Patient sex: M
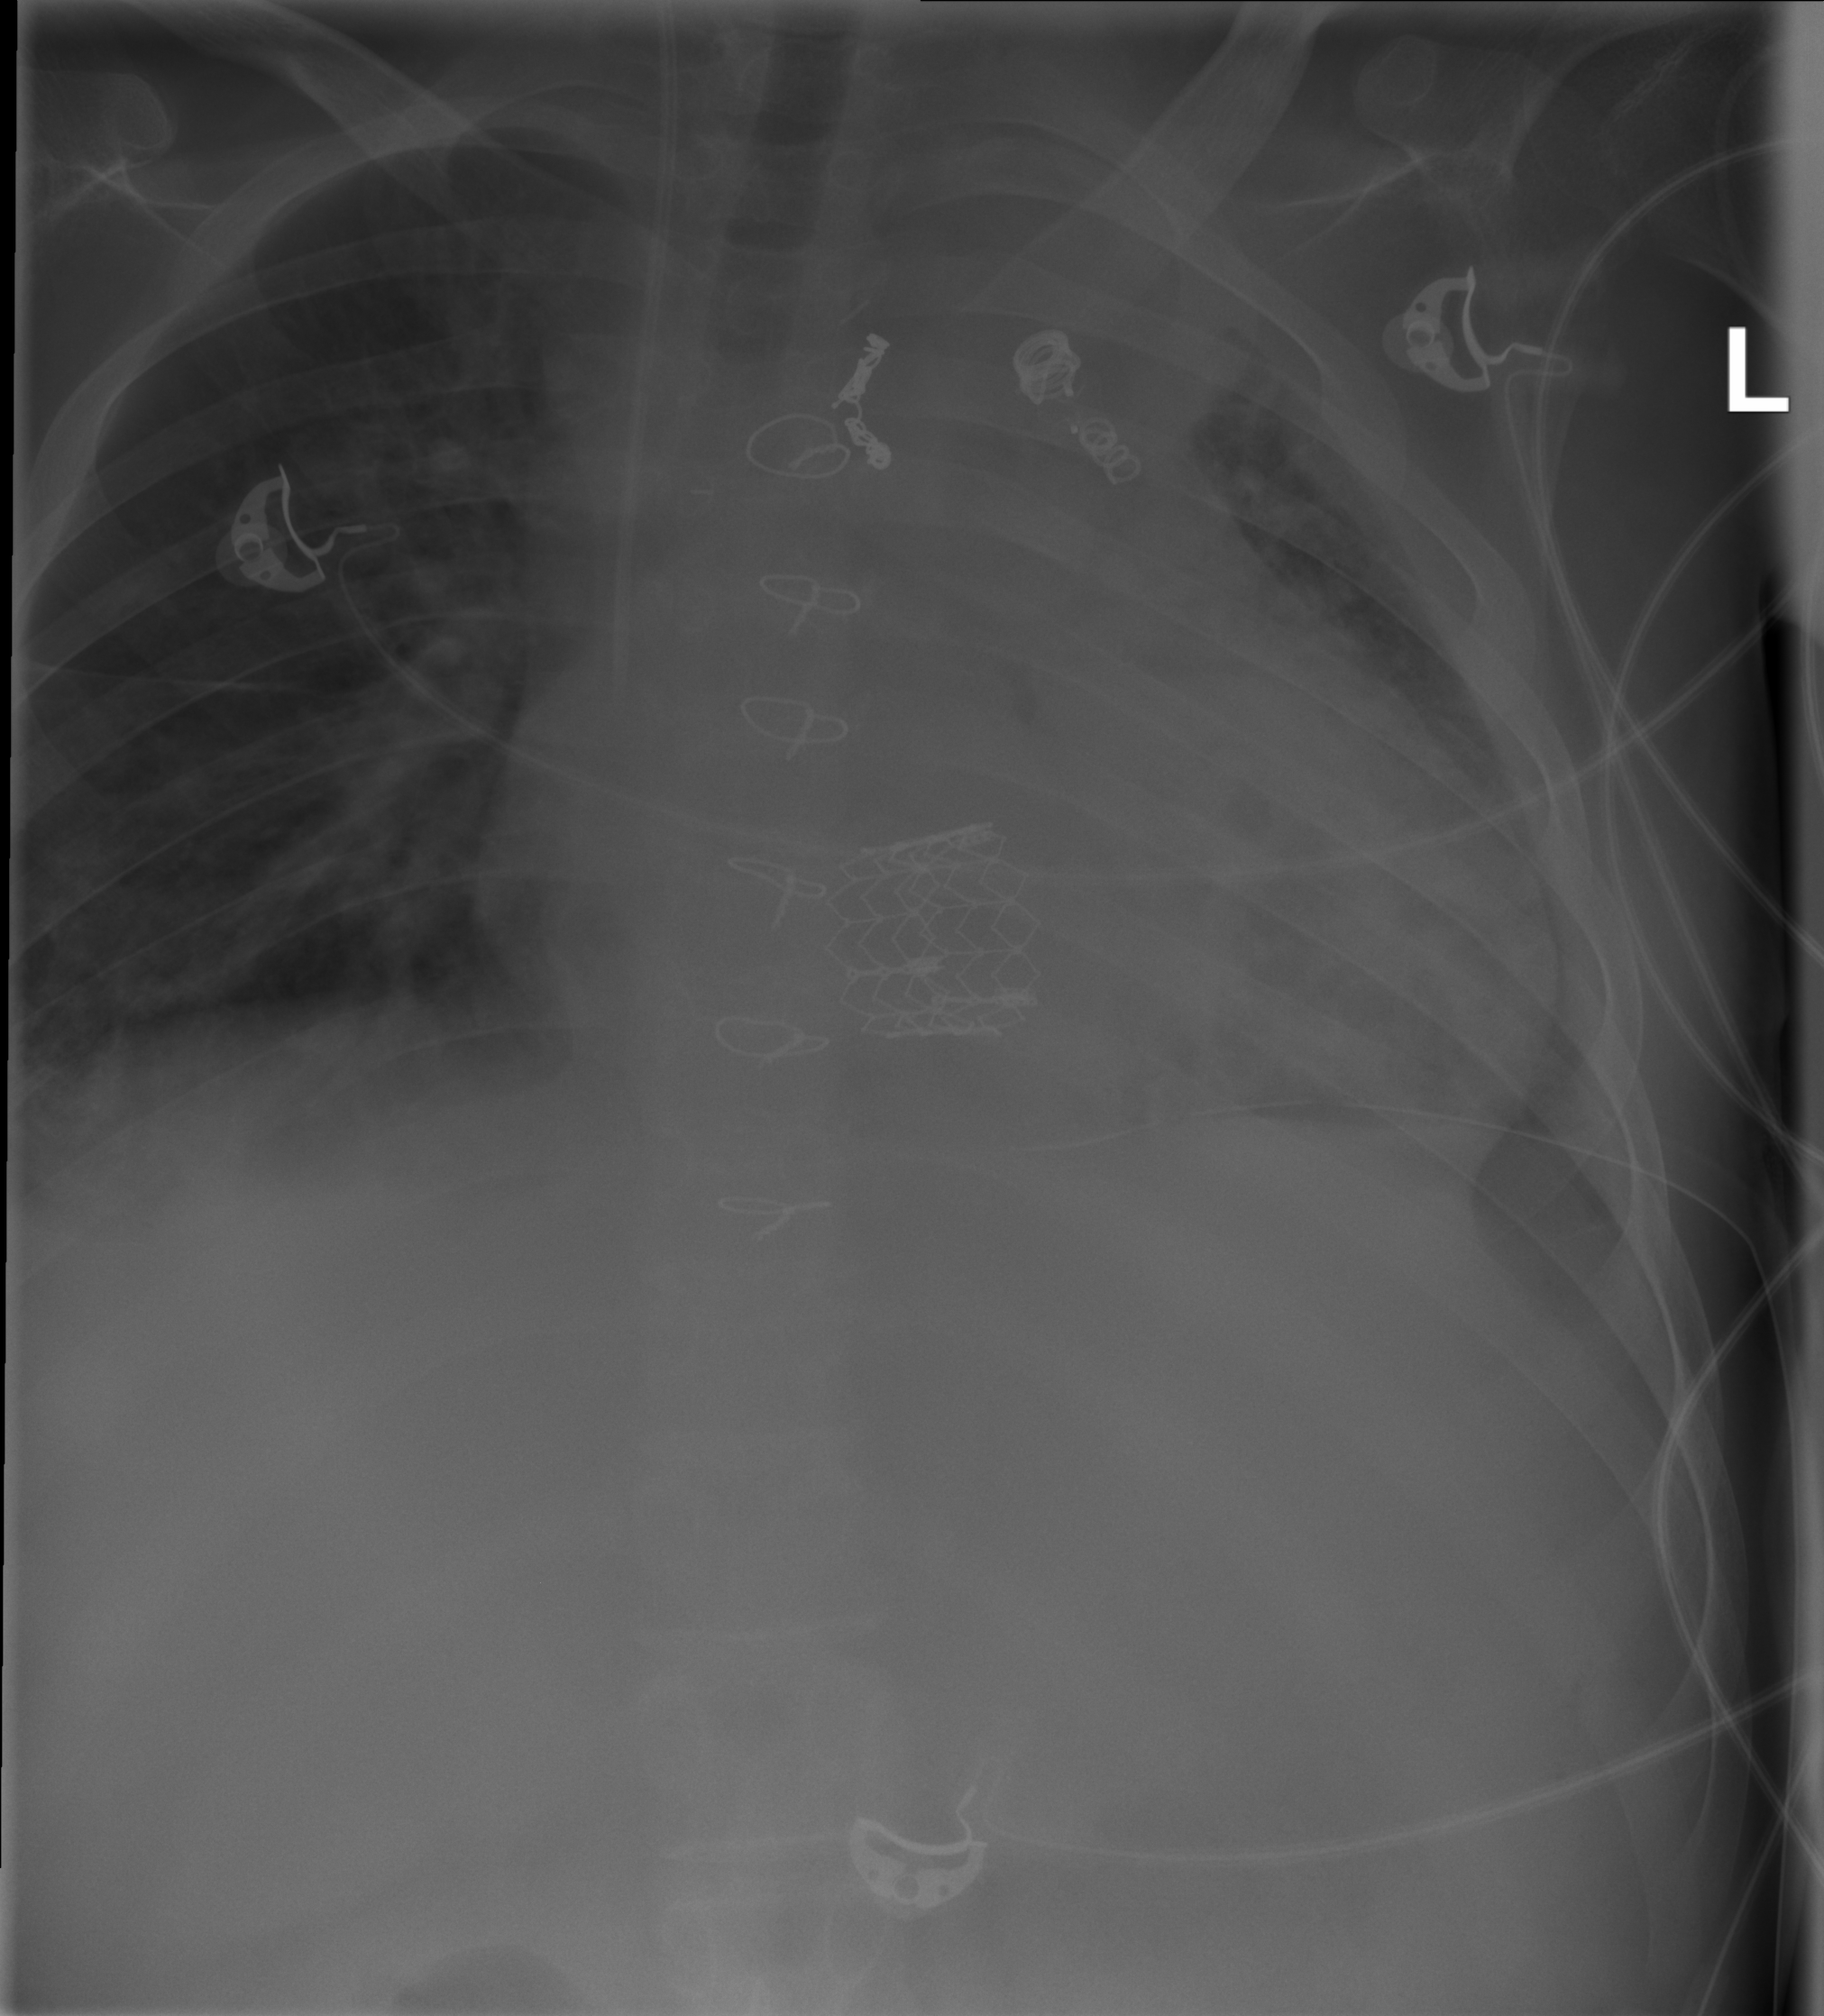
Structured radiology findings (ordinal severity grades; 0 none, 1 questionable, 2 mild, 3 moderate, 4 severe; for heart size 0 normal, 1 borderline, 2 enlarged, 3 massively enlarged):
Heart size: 3
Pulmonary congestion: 0
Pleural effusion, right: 2
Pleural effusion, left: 0
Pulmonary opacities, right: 1
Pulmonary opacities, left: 2
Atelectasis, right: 2
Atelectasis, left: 2